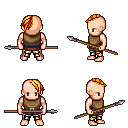
a pixel art fantasy rpg character, male body template, human, light skin, leather chest armor, gold greaves, light blonde long mohawk hairstyle, spear, four views (front, back, left, right), 2x2 character sprite sheet, small pixel art, hard edges, no anti-aliasing